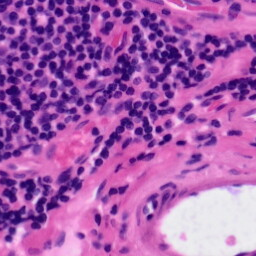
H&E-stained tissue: Tonsil